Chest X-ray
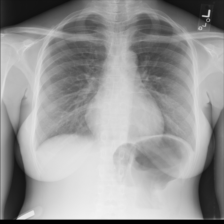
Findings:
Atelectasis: negative
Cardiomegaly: negative
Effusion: negative
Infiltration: negative
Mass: negative
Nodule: negative
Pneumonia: negative
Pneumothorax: negative
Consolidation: negative
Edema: negative
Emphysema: negative
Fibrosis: negative
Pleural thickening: negative
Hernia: negative